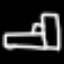
Label: bed